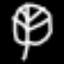
Label: leaf